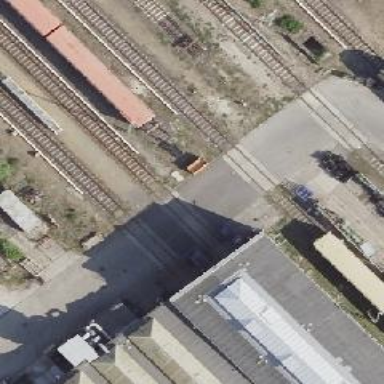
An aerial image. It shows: Yard used for service maintenance of electrified light rail railway.